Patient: sex M, age 55
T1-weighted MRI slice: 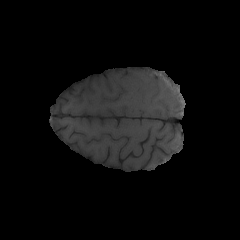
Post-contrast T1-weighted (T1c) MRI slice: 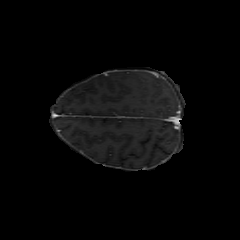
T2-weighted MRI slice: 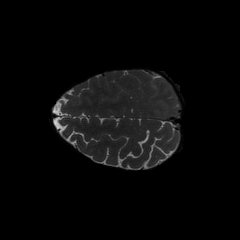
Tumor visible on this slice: no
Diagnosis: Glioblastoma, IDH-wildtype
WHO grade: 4